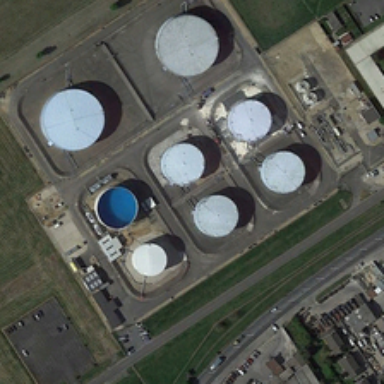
Several gray storage tanks are near some buildings .